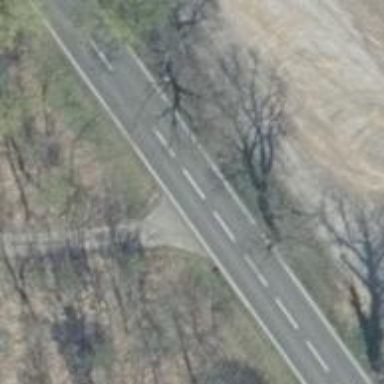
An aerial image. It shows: Asphalt road classified as tertiary.